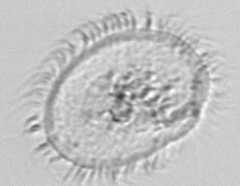
Label: Pleuronema